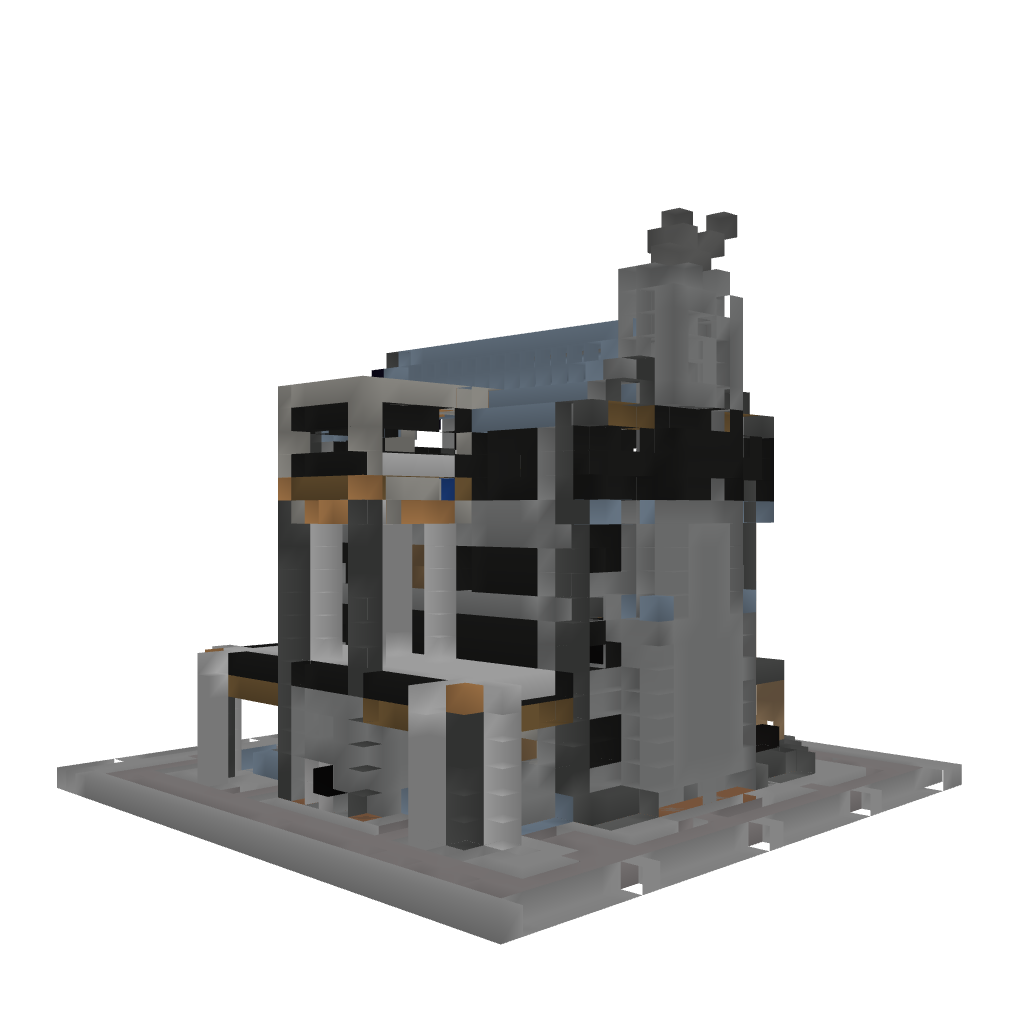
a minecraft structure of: Jacylin's House